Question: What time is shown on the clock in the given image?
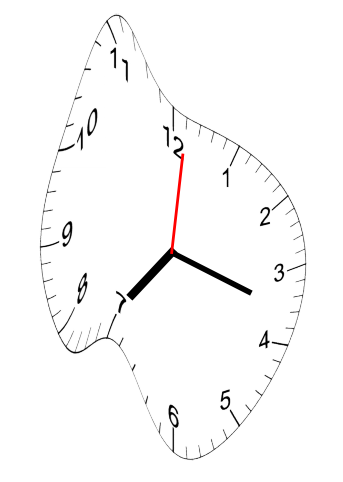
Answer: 07:18:01